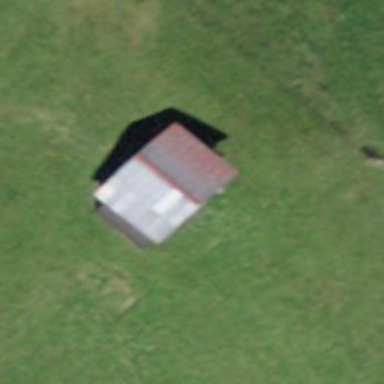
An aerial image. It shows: Rural barn.